Field crop: maize
Growth stage: 2
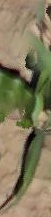
Species: maize